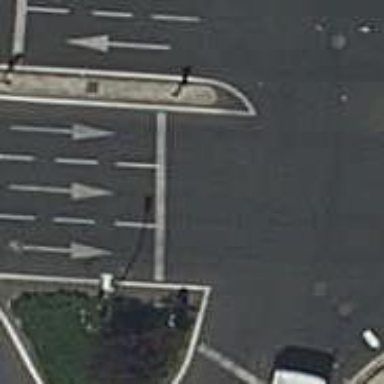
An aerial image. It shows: Road with traffic signals.